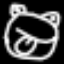
Label: frog